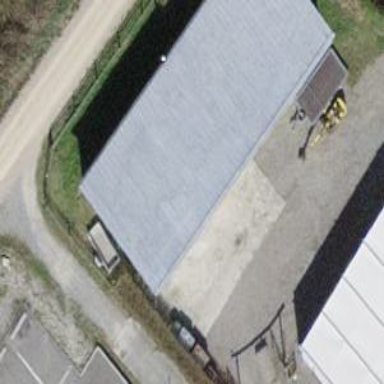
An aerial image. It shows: Car repair shop.